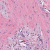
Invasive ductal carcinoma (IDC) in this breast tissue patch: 0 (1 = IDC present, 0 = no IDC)